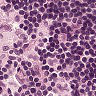
Metastatic tissue present: no